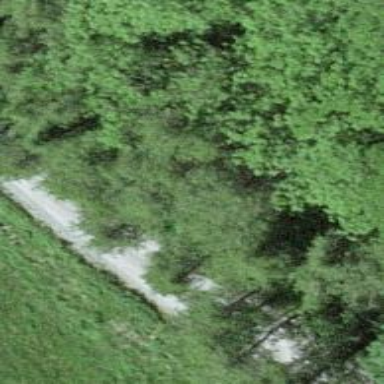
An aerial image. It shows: Unpaved track with grade2 tracktype.